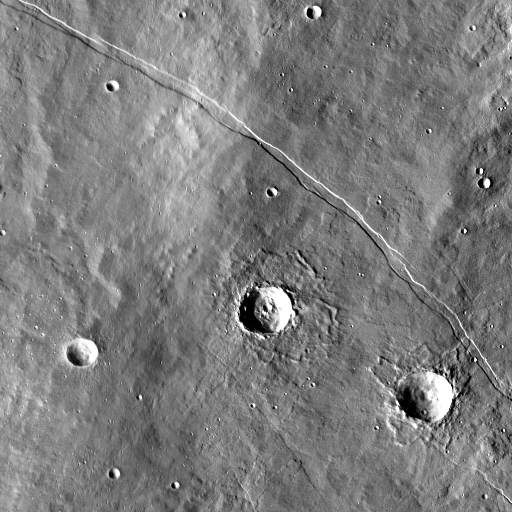
Crater classes present: Background, Other, Layered